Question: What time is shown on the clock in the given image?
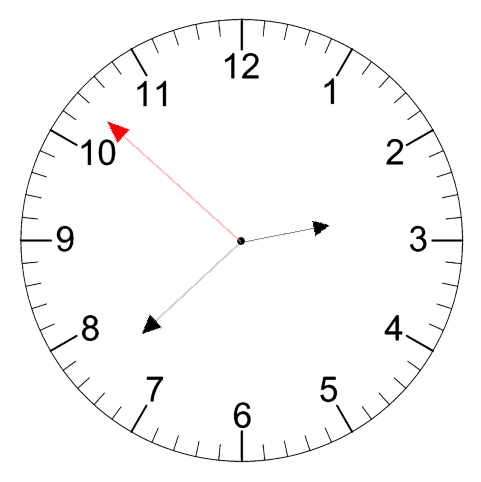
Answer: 02:37:52